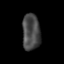
Tissue: lung
Cell type: Epithelial cells
Senescence score: 0.1792
Nuclear area (px): 636
Mean DAPI intensity: 72.549